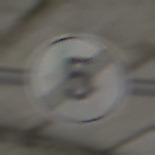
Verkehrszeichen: EndeGeschwindigkeit5
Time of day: MorningAfternoon
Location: Roofed (Suburban)
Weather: PartlyCloudy
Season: Winter
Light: Natural